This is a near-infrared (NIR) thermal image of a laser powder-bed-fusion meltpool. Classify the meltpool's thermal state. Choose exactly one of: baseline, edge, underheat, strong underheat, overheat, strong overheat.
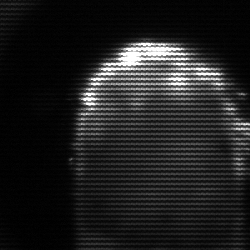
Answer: baseline